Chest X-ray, PA view. Patient: 62 years old, sex F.
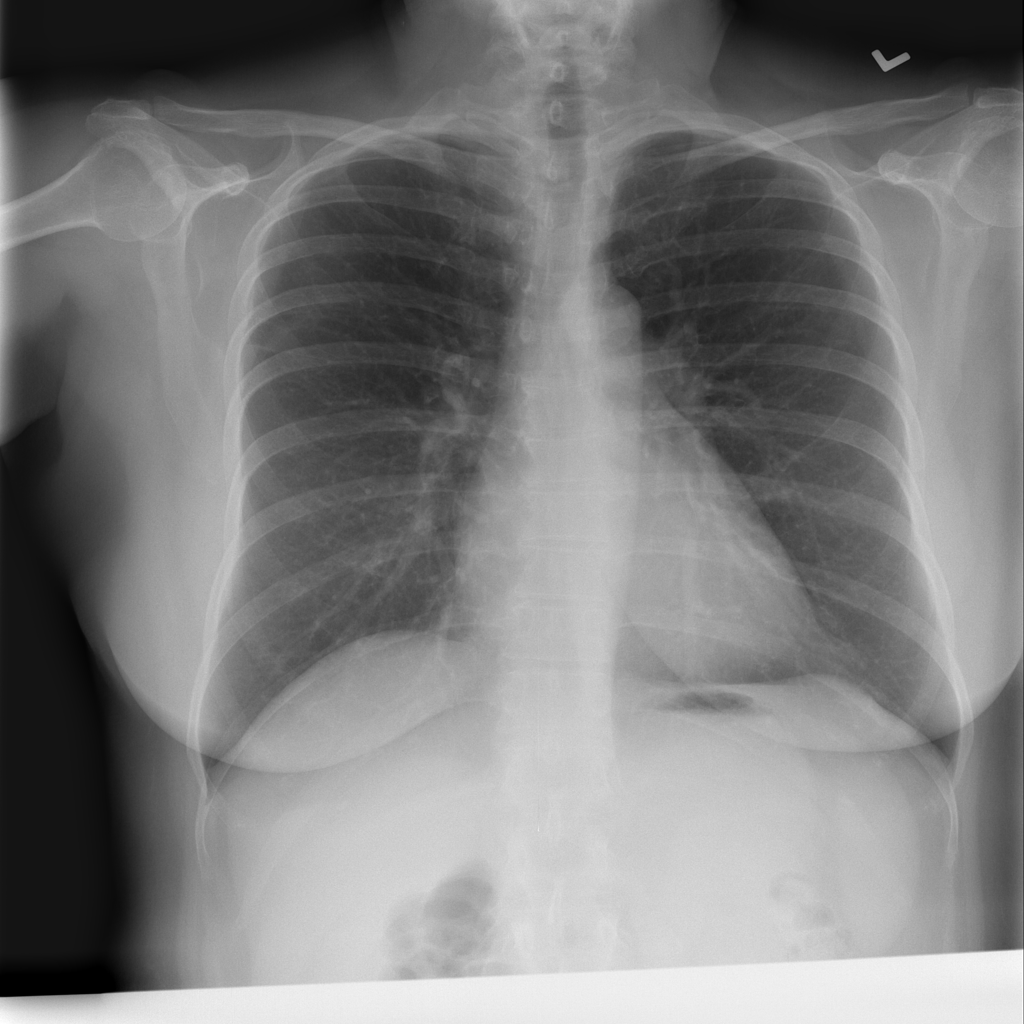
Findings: No Finding